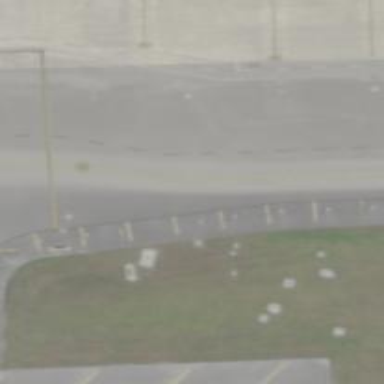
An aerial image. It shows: View of taxiway at the airport.